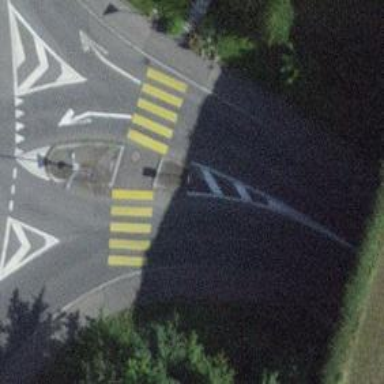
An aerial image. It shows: Marked crossing with zebra stripes on the road.